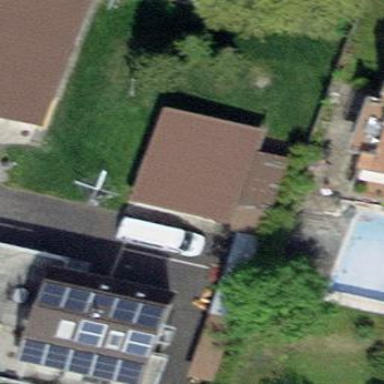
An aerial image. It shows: Garage.